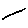
Label: line